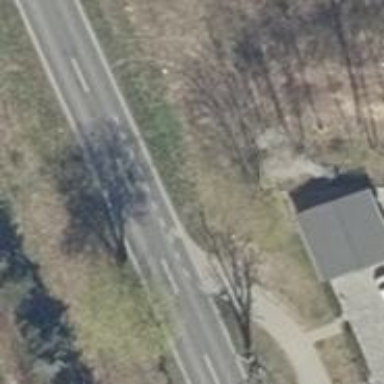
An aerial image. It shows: Asphalt sidewalk.